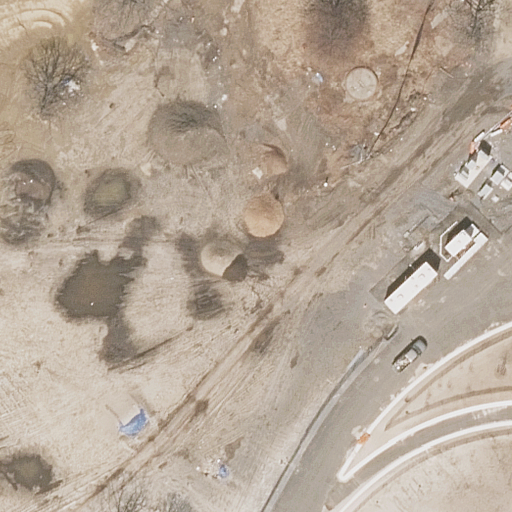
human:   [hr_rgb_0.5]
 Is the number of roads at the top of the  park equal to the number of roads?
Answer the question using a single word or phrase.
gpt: no

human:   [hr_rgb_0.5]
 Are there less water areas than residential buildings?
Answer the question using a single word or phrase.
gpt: no

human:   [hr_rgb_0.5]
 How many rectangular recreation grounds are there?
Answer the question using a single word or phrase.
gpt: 1

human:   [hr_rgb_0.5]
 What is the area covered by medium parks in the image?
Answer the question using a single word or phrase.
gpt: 0m2

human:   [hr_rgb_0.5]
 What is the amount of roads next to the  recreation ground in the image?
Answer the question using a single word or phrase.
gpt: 3

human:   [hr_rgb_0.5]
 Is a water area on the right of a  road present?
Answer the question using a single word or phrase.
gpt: no

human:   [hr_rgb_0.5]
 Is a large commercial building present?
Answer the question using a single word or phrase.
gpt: no

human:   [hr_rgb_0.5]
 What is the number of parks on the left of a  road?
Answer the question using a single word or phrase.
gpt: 0

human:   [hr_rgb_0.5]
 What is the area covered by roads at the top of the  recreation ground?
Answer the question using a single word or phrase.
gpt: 0m2

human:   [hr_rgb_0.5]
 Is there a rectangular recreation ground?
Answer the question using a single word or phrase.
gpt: yes

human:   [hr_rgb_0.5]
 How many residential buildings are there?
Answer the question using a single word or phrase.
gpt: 0

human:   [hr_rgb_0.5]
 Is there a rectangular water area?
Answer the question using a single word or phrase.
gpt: no

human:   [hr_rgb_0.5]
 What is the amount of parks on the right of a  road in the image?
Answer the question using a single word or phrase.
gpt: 1

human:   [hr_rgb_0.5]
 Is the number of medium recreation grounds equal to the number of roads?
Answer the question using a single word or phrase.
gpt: no

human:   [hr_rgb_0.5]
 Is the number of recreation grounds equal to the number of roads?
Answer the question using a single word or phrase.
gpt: no

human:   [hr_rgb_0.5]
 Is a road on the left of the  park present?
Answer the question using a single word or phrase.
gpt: yes

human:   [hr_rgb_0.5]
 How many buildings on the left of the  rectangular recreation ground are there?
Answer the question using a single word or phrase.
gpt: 0

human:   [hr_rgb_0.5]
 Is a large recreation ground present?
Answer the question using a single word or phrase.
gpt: yes

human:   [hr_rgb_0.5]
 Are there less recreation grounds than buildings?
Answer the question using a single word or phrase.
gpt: no

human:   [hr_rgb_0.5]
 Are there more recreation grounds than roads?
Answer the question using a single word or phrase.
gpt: no

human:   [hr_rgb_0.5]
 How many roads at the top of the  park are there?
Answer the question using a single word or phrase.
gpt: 0

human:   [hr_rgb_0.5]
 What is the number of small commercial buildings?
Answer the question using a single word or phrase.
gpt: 0

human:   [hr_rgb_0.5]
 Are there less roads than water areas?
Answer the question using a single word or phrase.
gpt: no

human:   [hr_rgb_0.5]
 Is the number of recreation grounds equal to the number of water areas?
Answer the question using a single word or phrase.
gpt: no

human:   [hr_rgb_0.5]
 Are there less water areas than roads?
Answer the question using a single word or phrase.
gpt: yes

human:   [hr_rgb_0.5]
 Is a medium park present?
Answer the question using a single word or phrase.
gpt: no

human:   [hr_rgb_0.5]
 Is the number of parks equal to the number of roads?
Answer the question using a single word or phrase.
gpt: no

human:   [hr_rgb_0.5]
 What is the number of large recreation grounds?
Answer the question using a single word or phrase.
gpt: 1

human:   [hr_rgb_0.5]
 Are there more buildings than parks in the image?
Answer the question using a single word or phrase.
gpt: no

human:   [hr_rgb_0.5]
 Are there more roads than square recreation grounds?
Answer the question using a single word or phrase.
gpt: yes

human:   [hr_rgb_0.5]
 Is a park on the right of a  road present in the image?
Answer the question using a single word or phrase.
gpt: yes

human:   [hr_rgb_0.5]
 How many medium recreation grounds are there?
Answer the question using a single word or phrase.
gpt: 0

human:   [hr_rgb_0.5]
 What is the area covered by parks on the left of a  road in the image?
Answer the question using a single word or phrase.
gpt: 0m2

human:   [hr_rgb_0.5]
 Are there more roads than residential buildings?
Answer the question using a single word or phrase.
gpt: yes

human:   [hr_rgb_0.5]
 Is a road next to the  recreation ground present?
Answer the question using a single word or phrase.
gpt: yes

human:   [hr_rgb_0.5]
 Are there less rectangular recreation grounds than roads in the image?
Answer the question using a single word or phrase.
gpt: yes